Question: I know, I can add &npsp; before items and use UL tag, but the dot still remain in one row.
How to make something I drawn on picture?

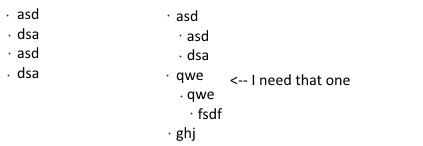
Answer: Use nested lists:
'''
<ul>
<li>Level 1
<ul>
<li>Level 2</li>
<li>Level 2</li>
<li>Level 2
<ul>
<li>Level 3</li>
<li>Level 3</li>
<li>Level 3</li>
</ul>
</li>
</ul>
</li>
<li>Level 1</li>
</ul>
'''
This generates:
- - - - - - - -
And so on.